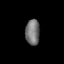
Tissue: lung
Cell type: Epithelial cells
Senescence score: 0.2104
Nuclear area (px): 356
Mean DAPI intensity: 116.66